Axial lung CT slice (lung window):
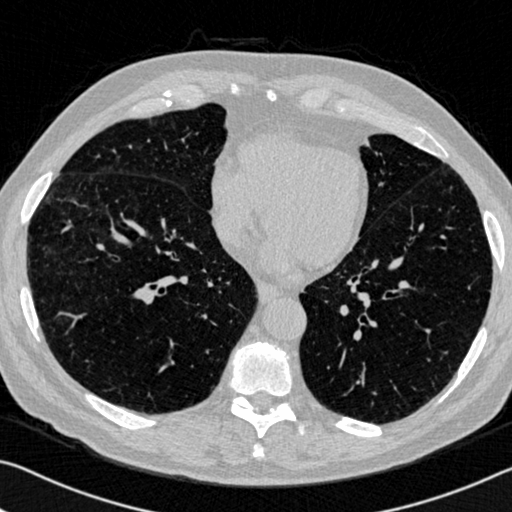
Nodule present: no